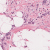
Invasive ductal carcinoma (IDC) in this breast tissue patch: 1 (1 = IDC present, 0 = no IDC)